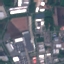
Label: Industrial